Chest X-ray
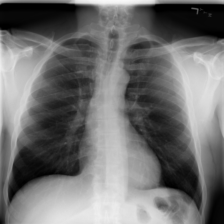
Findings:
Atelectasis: negative
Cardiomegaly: negative
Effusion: negative
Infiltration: positive
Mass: negative
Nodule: negative
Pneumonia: negative
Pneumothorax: negative
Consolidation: negative
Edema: negative
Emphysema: negative
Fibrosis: negative
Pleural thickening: negative
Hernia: negative